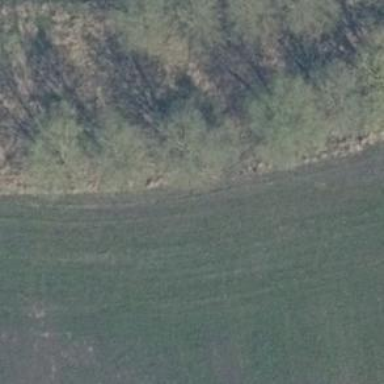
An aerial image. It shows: Row of trees in natural setting.